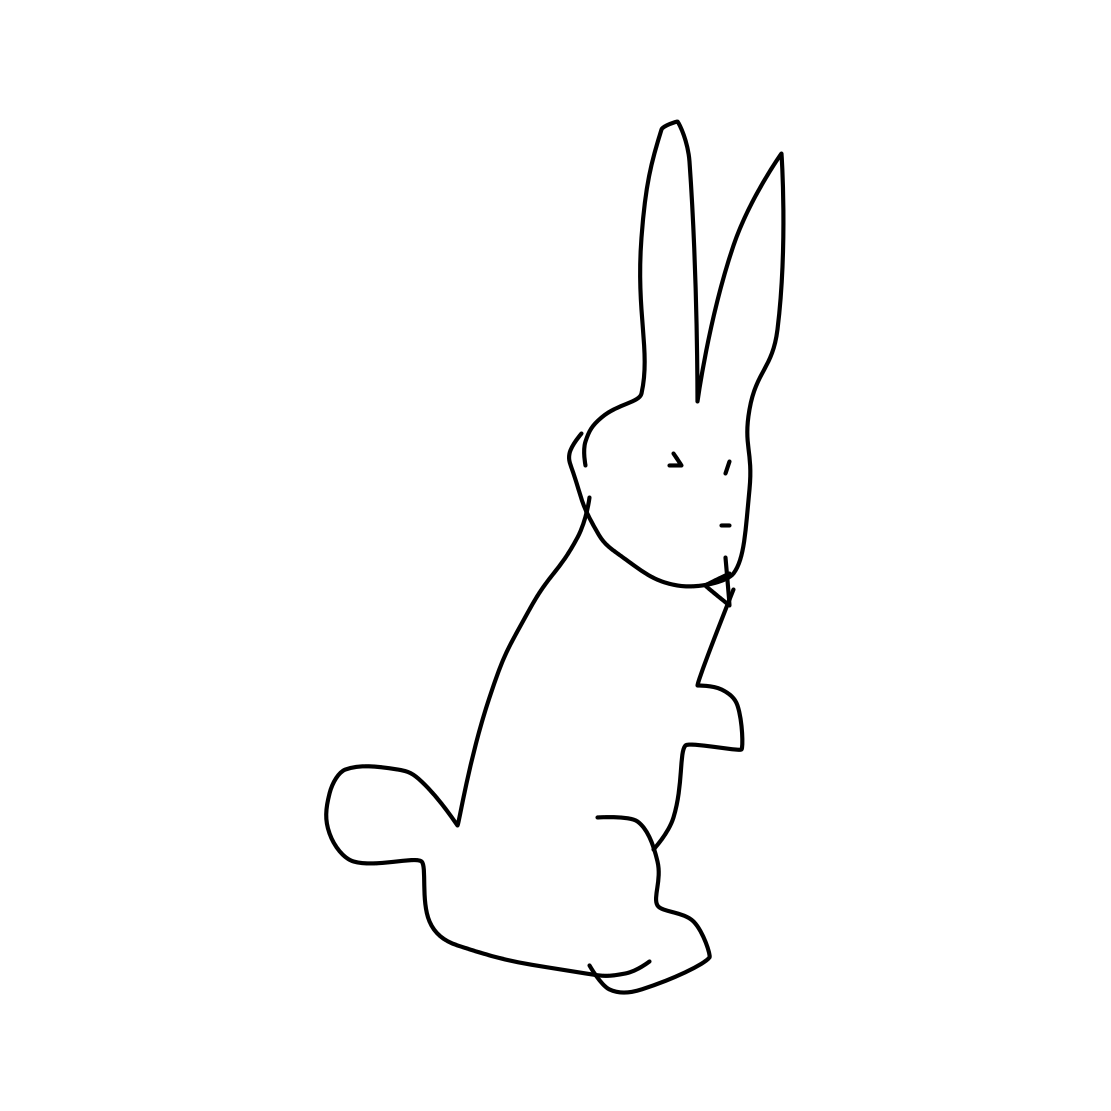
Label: rabbit